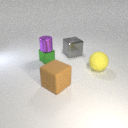
large yellow rubber sphere to the right of large gray metal cube